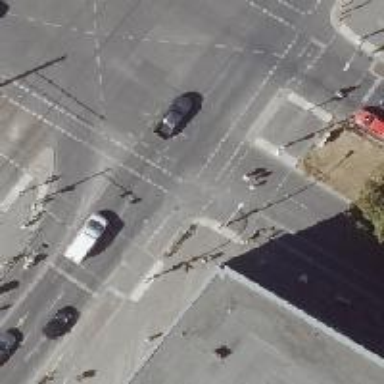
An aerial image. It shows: Road crossing with traffic signals.